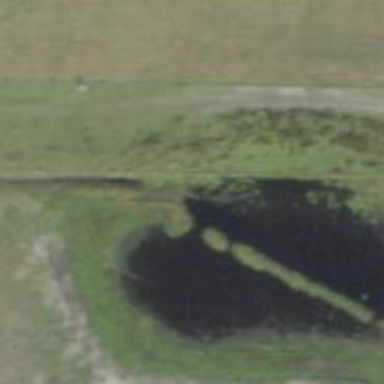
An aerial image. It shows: Marsh wetland.